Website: apple
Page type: customer-info-address
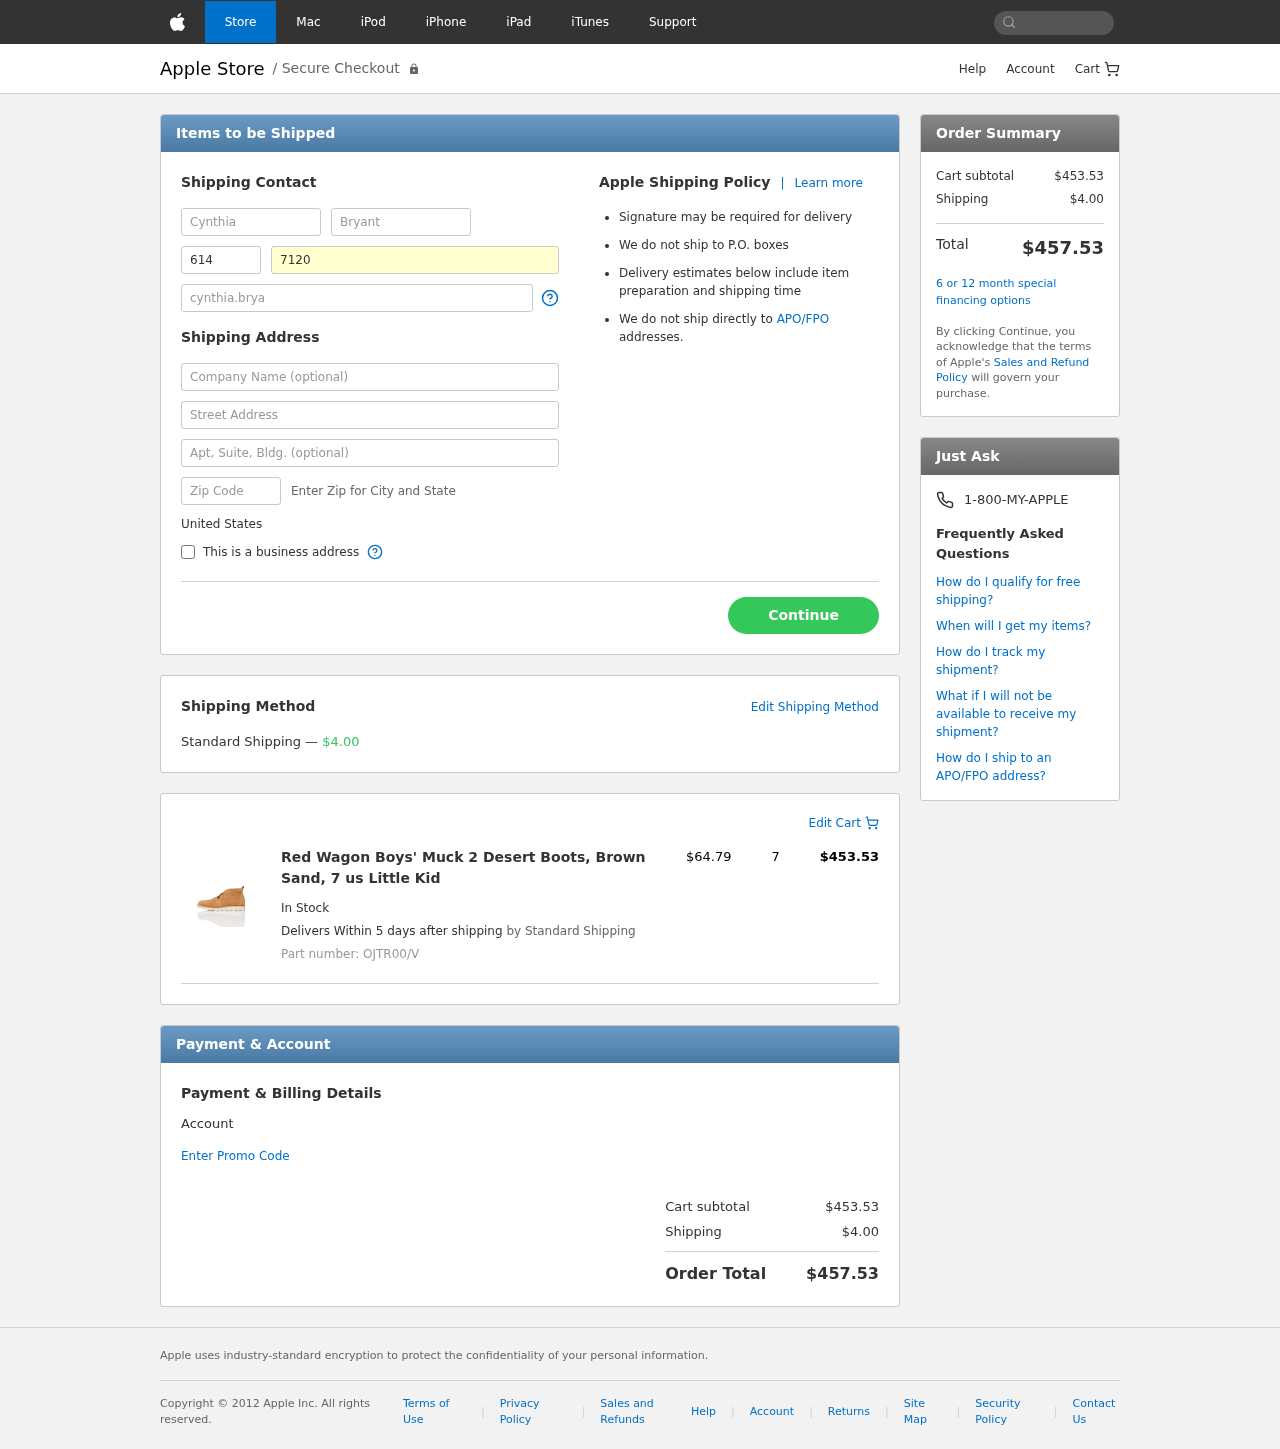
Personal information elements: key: PII_COUNTRY
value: United States
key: PII_FIRSTNAME
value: Cynthia
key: PII_LASTNAME
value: Bryant
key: PII_PHONE_AREA
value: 614
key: PII_PHONE_LINE
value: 7120
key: PII_EMAIL
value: cynthia.bryant@yahoo.com
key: PII_COMPANY
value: Jones, Johnson and Williams
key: PII_STREET
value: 179 Daniel Bridge Suite 084
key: PII_STREET2
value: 899 Robert Rapid Apt. 068
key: PII_POSTCODE
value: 26864
Product elements: key: PRODUCT1_NAME
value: Red Wagon Boys' Muck 2 Desert Boots, Brown Sand, 7 us Little Kid
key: PRODUCT1_PRICE
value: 64.79
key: PRODUCT1_QUANTITY
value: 7
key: PRODUCT1_SKU
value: OJTR00/V
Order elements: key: ORDER_SHIPPING_COST
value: $4.00
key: ORDER_ITEM_TOTAL
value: $453.53
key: ORDER_SUBTOTAL
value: $453.53
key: ORDER_TOTAL
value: $457.53